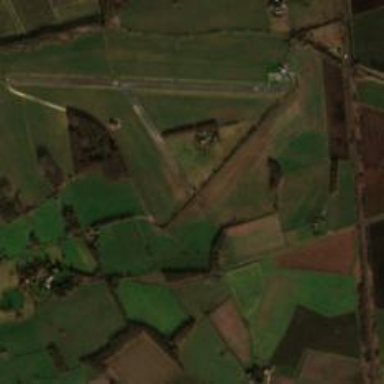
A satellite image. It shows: Runway at airport.